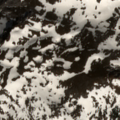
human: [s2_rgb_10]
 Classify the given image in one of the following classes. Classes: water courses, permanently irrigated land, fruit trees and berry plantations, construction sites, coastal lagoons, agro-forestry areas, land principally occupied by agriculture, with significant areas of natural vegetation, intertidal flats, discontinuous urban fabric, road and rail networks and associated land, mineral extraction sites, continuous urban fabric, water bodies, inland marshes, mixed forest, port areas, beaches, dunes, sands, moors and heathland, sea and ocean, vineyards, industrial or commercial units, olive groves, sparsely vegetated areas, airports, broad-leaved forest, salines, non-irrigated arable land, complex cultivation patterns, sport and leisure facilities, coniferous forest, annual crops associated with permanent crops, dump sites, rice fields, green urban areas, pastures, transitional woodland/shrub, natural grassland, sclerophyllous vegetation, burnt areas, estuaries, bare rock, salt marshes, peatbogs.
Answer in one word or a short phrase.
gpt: bare rock, sparsely vegetated areas